Question: I'm dealing with .sec file format videos (samsung camera backup files). Each backup folder contains an .exe application to playback those backups. Those backups come in two ways; single camera backup and multible (multible positions at same place) cameras backups as well. The one camera backup frames been captured successfully bt opencv, yet the multiple cameras didn't. I have noticed couple of points as:
- - -
I have used an app called "MediaInfo.exe" to get info about those files as:
the single camera:
<URL>
the multiple camers:

What i'm looking for is to reach a success capturing one (or more) of the multiple cameras backups.
Thanks in advance.
It seems the proplem is not clear, so here is the code i have:
'''
cap = cv2.VideoCapture('a_file_from_single_camera_backup.sec')
ret, frame = cap.read()
print(ret, frame)
'''
output:
'''
True [[[132 140 130][133 141 131][134 142 132]...[ 60 51 43][ 60 51 43][ 60 51 43]]...
'''
and
'''
cap = cv2.VideoCapture('a_file_from_multiple_cameras_backup.sec')
ret, frame = cap.read()
print(ret, frame)
'''
output:
'''
False None
'''
and
'''
cap.set(cv2.CAP_PROP_FOURCC, cv2.VideoWriter.fourcc('H', '2', '6', '4'))
'''
output: (for both files)
'''
False
'''
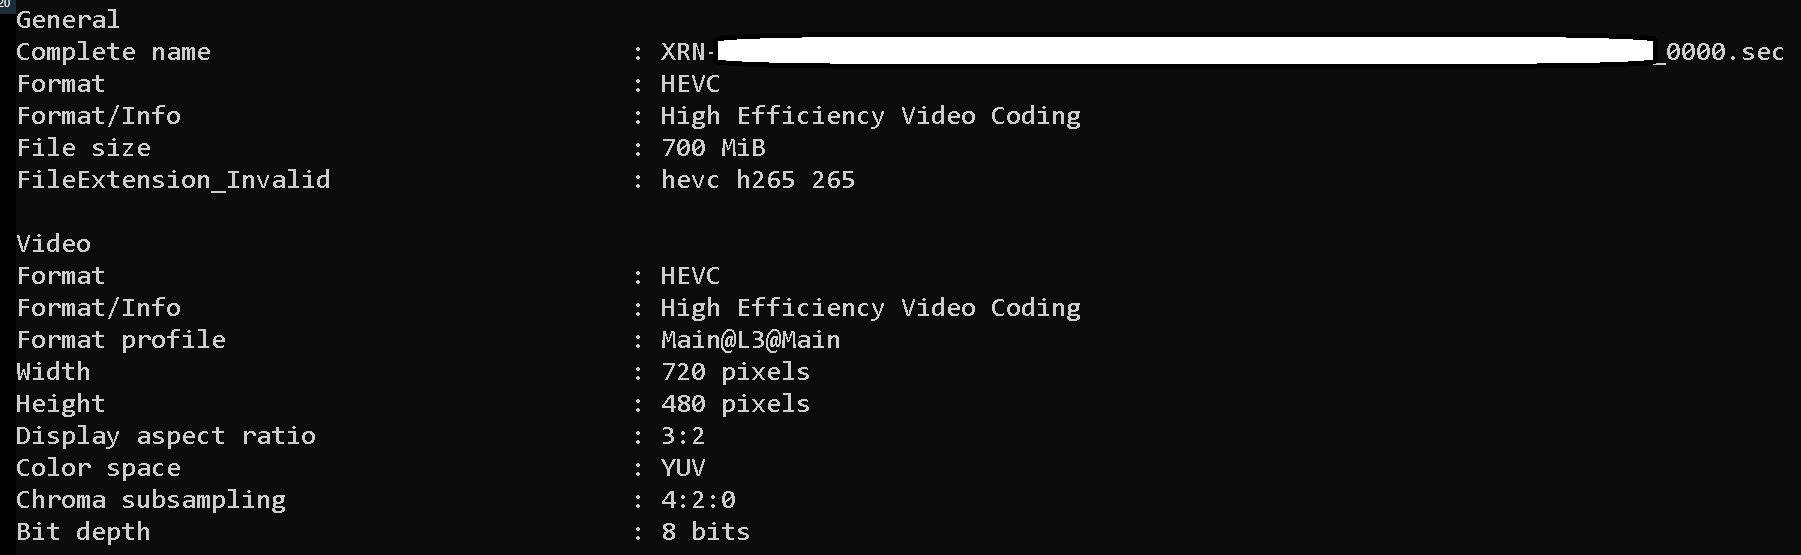
Answer: for anyone who is facing an issue reading the .sec (samsun security camera backup) file format using opencv, there are two scenario as (in my case):
- The backup belongs to a one camera (one position) that can be read by
opencv correctly (need to do nothing). You just need to know that the
vid comes in h.264 codec.- The backup belongs to multiple cameras (multiple positions) which
won't be read by opencv, yet you can change the file extension from
.sec to .hevc so the opencv will do the job. Also, you need to know
that the vid is h.265 codec as well.
for more, <URL>
Good luck!